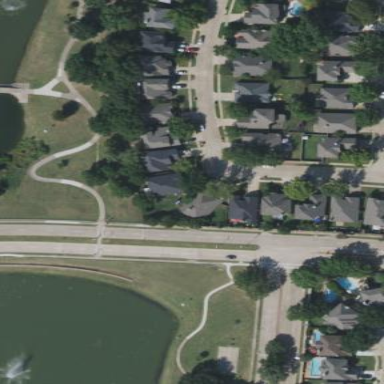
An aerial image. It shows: Paved sidewalk along the footway.